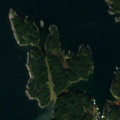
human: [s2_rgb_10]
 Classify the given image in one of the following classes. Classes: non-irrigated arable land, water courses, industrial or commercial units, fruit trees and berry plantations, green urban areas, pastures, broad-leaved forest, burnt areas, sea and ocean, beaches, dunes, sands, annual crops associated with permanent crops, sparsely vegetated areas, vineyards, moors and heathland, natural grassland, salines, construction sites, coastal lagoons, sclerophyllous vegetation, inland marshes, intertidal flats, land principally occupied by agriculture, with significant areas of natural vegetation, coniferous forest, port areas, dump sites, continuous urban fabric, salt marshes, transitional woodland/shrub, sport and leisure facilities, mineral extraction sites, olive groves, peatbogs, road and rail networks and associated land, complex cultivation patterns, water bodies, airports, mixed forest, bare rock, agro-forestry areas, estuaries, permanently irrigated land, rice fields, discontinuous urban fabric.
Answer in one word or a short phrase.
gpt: mixed forest, sea and ocean